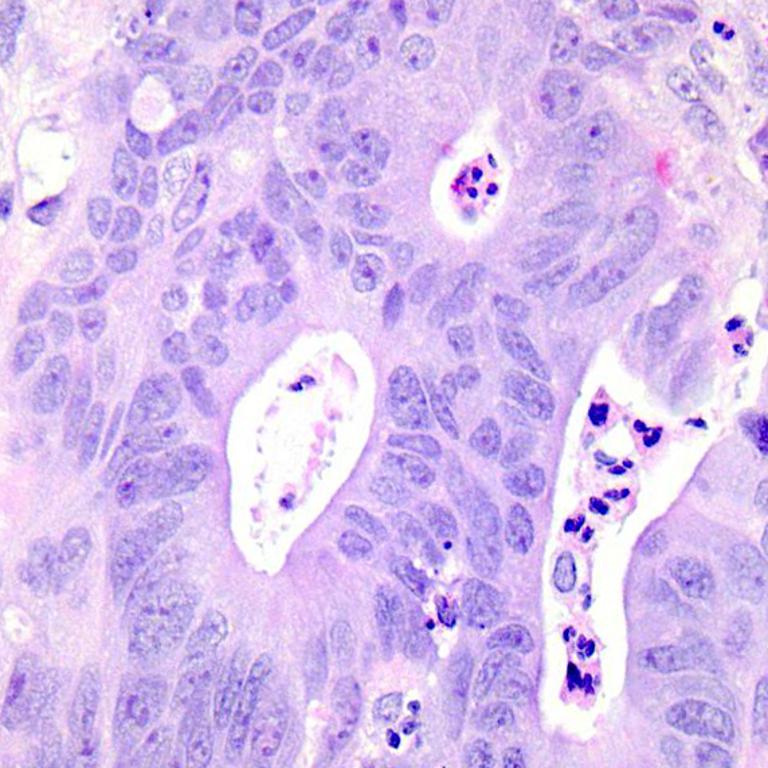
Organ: colon
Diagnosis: adenocarcinomas